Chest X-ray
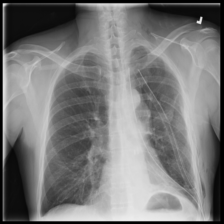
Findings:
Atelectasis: negative
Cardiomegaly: negative
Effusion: negative
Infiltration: negative
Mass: negative
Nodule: negative
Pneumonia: negative
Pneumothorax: positive
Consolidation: negative
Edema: negative
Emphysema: positive
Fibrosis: negative
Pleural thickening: negative
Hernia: negative